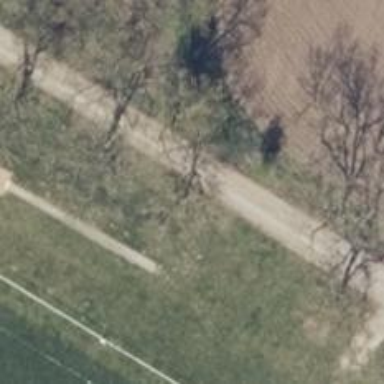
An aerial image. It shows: Unclassified road with asphalt surface.